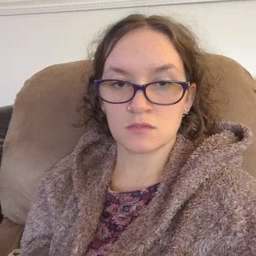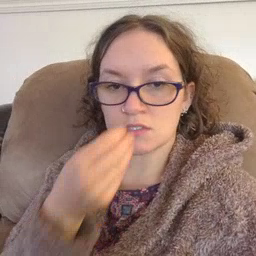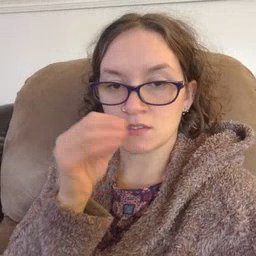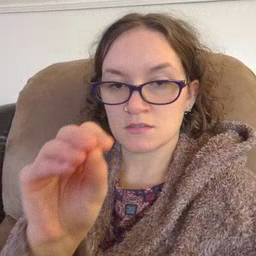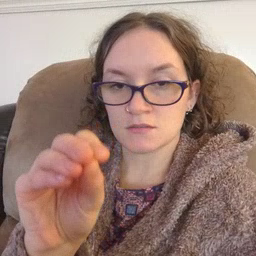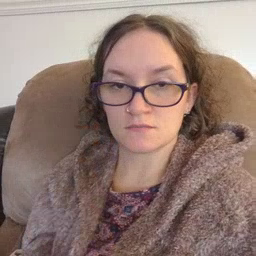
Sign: kiss